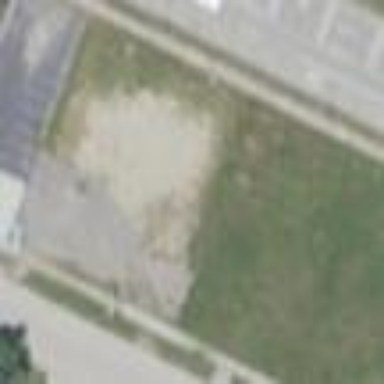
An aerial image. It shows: Brownfield site.